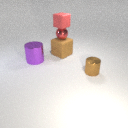
large brown rubber cube behind small brown metal cylinder